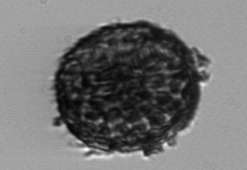
Label: Coscinodiscus